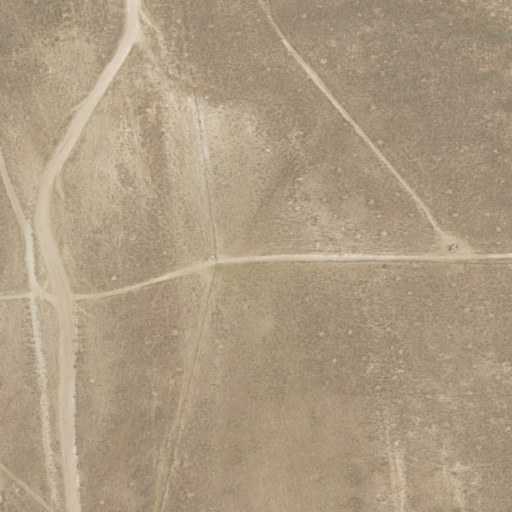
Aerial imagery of ridge(s) in Wyoming named Stoffer Ridge containing shrub and open development